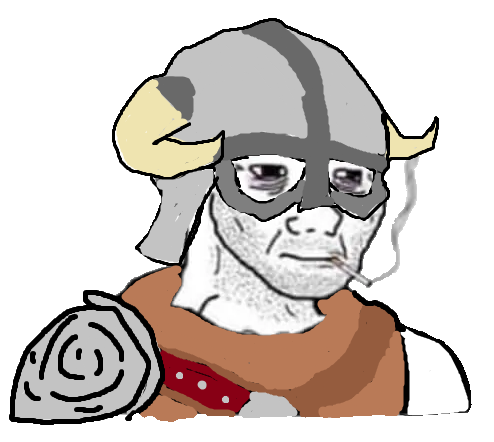
Label: 5_Doomer